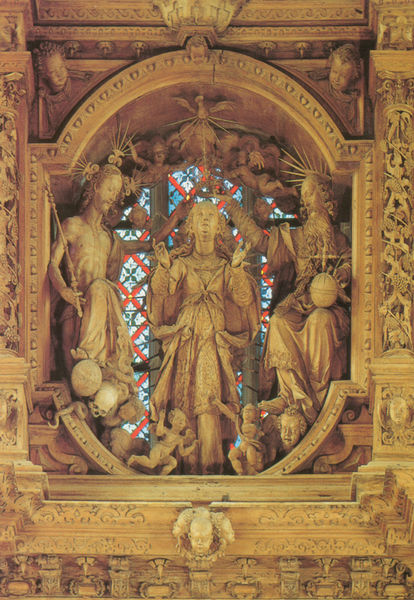
Titel: Hochaltar
Künstler: Jörg Zürn
Standort: Überlingen, St. Nikolaus (EU - D - BW)
Schlagwörter: blau, himmel, nackt, fenster, finger, frau, licht, rot, gesichter, schädel, stein, taube, tod, hände, kirche, gold, vater, locken, kinder, engel, skulptur, bogen, figuren, strahlen, schlange, kugel, mosaik, beten, gebet, erdkugel, rauten, totenkopf, christus, jesus, segen, heilige, putten, maria, madonna, anbetung, sohn, heiliger geist, gottvater